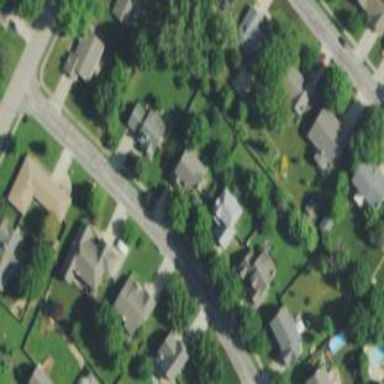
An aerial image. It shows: Residential area consisting of single-family homes.